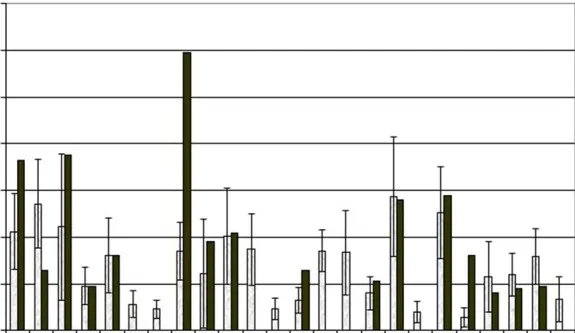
Immune evaluations in patients with partial PNP deficiency. (A) CD8+ T cells diversity in patient II.1. T cell diversity was determined by flow cytometry as the percentage of CD3+CD8+ T cells expressing one of 24 TCR V-beta chains. Diversity of patient II.1 is depicted by black bars, while the mean and 1 standard deviation of healthy donors are represented in the open bars.
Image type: chart (chart)